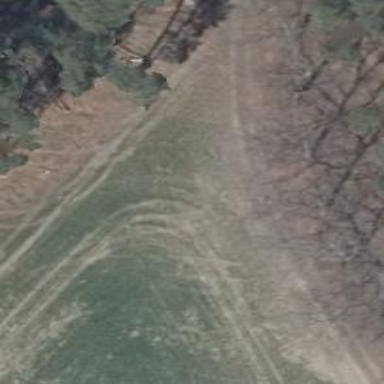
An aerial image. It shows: Hunting stand.